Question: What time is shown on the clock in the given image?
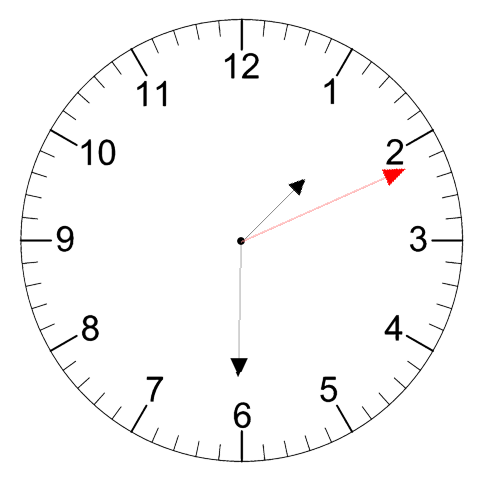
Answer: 01:30:11